Question: In the following JADE my dropdown menu when clicked opens in the very bottom right of the page instead of right below the icon, i have no idea why it is doing this and im in the middle of upgrading to Bootstrap 3.0rc1
This is pull-right in each accordion item.
'''
div.alert-success.accordion-toggle.group-accordion-toggle
a(data-toggle="collapse", data-parent="#item1", href="#item1", style="text-decoration: none")
i.icon-collapse
b Item 1
div.pull-right
a(href="#", data-toggle="dropdown")
i.icon-pencil
ul.dropdown-menu(role="menu", aria-labelledby="dropdownMenu")
li
a(href="google.com") Google
li
a(href="google.com") Google
'''

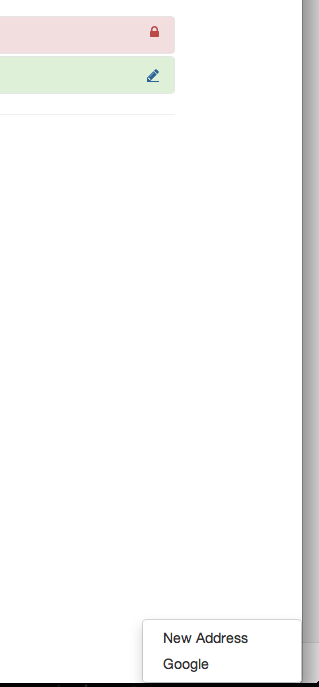
Answer: Needed to add 'btn-group' class to the 'div.pull-right' line.